Question: I have a table that is inside a div. The div has a 'class="bar"' and it is on the top of the screen. It has
'''
top:0px;
left:0px;
right:0px;
'''
The table inside this one, has 2 cells with a css 'hover' that changes the color when you go over them with the mouse.
<URL>
Here you can see that when you go over 'C / C++' the grey background doesn't stay "inside" the div. I set the table to 'top:0px; left:0px; right:0px;' but it is not fixed.

I want the grey rectangle to be inside the black div. What could I do?
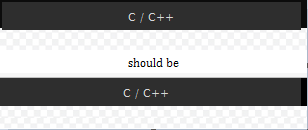
Answer: The absolute positioning on the 'table' isn't actually needed. You can remove that and then collapse the borders of your table using <URL>:
'''
#ontop {
width:100%;
text-align:center;
z-index:10;
border-collapse: collapse;
}
'''
<URL>.